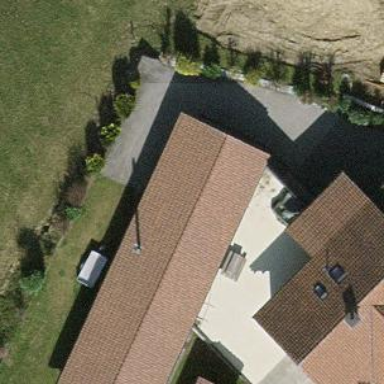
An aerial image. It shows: View of roof of building.